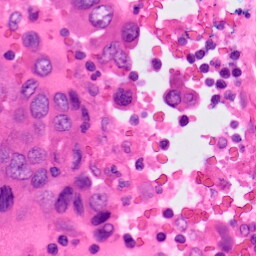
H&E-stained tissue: Lung